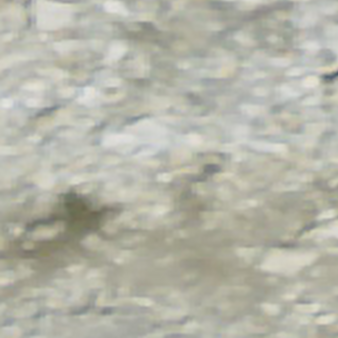
Label: other